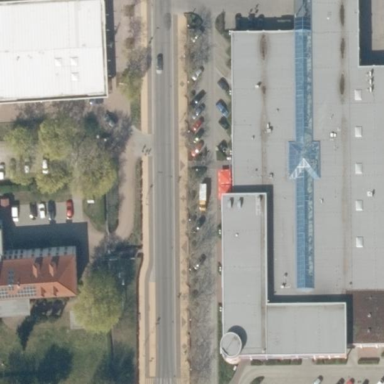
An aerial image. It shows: Commercial building housing mall.